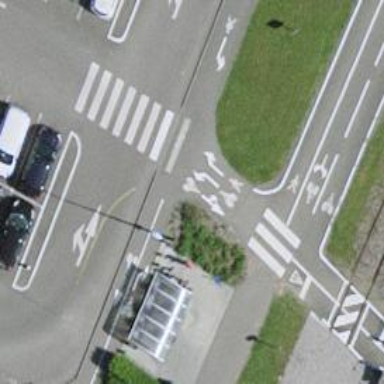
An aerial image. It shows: Uncontrolled zebra crossing on the road.